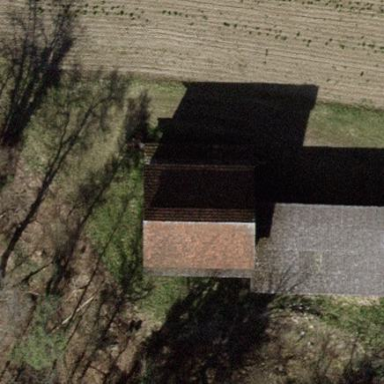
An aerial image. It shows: Shed.